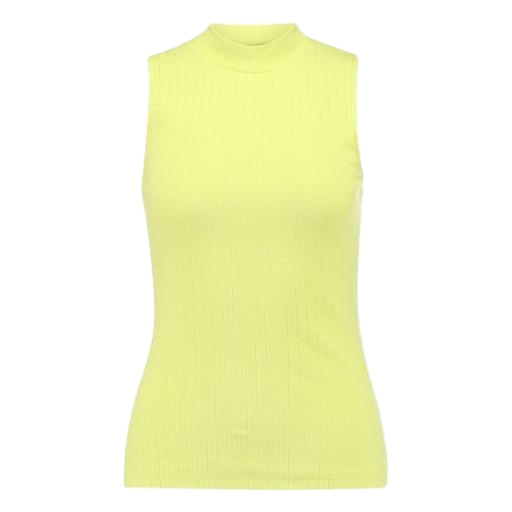
yellow ribbed tank, sleeveless high neck top, high-neck top, white background